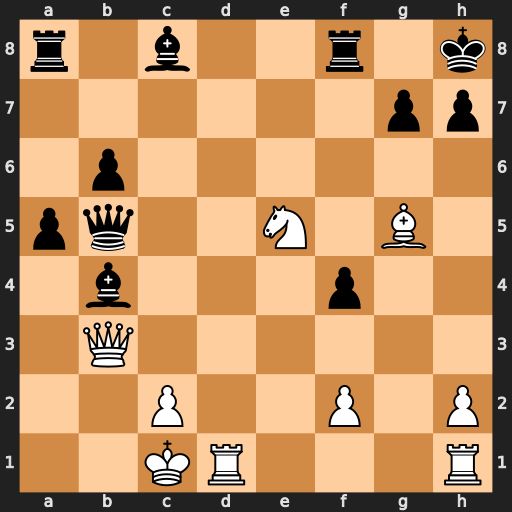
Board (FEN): r1b2r1k/6pp/1p6/pq2N1B1/1b3p2/1Q6/2P2P1P/2KR3R
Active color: w
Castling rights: -
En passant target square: -
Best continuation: Nf7+ Rxf7 Rd8+ Rf8 Rxf8+ Bxf8 Qxb5